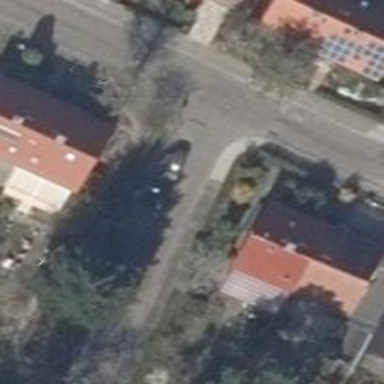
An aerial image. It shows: Residential road.